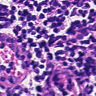
Metastatic tissue present: no